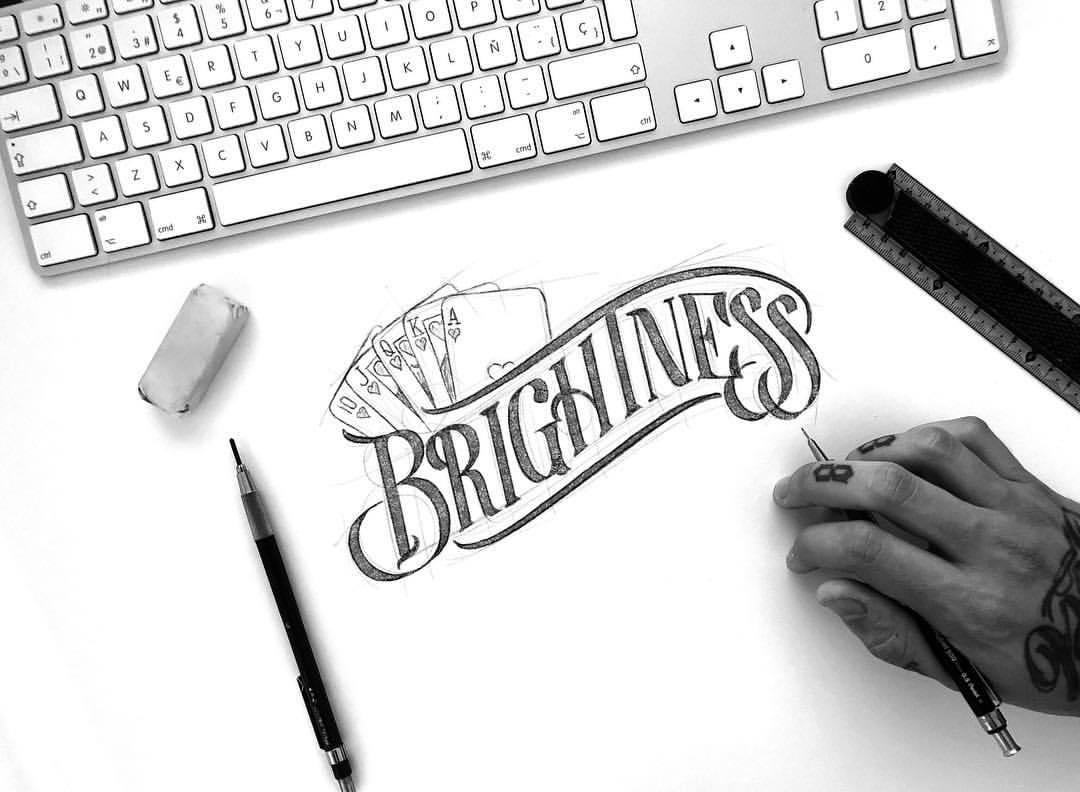
Label: space bar